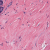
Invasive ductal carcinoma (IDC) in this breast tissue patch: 1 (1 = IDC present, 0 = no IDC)